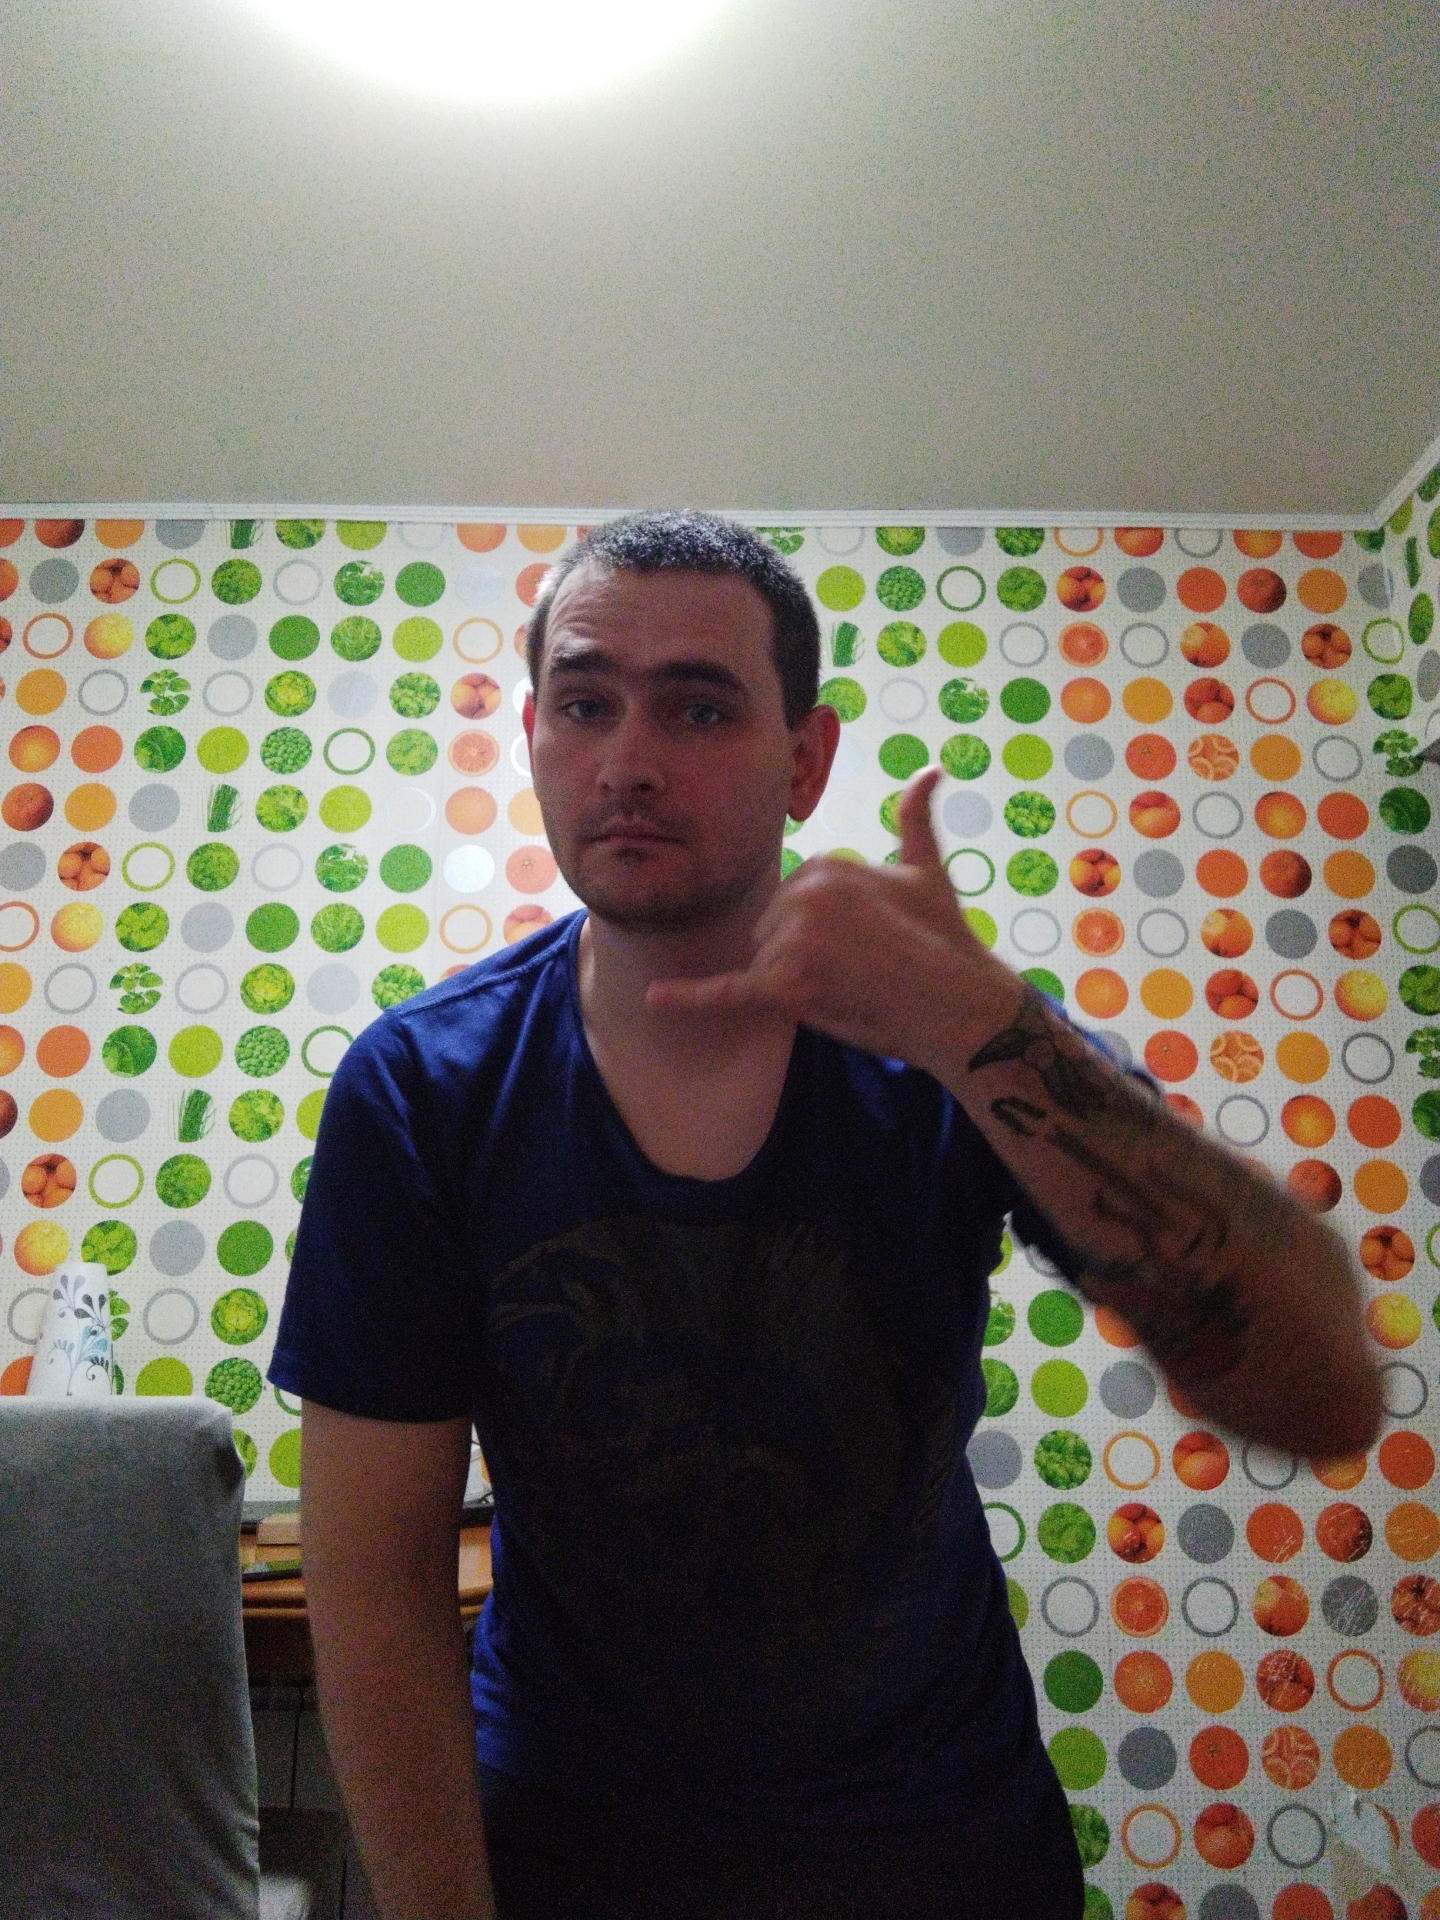
Label: noise